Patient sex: F
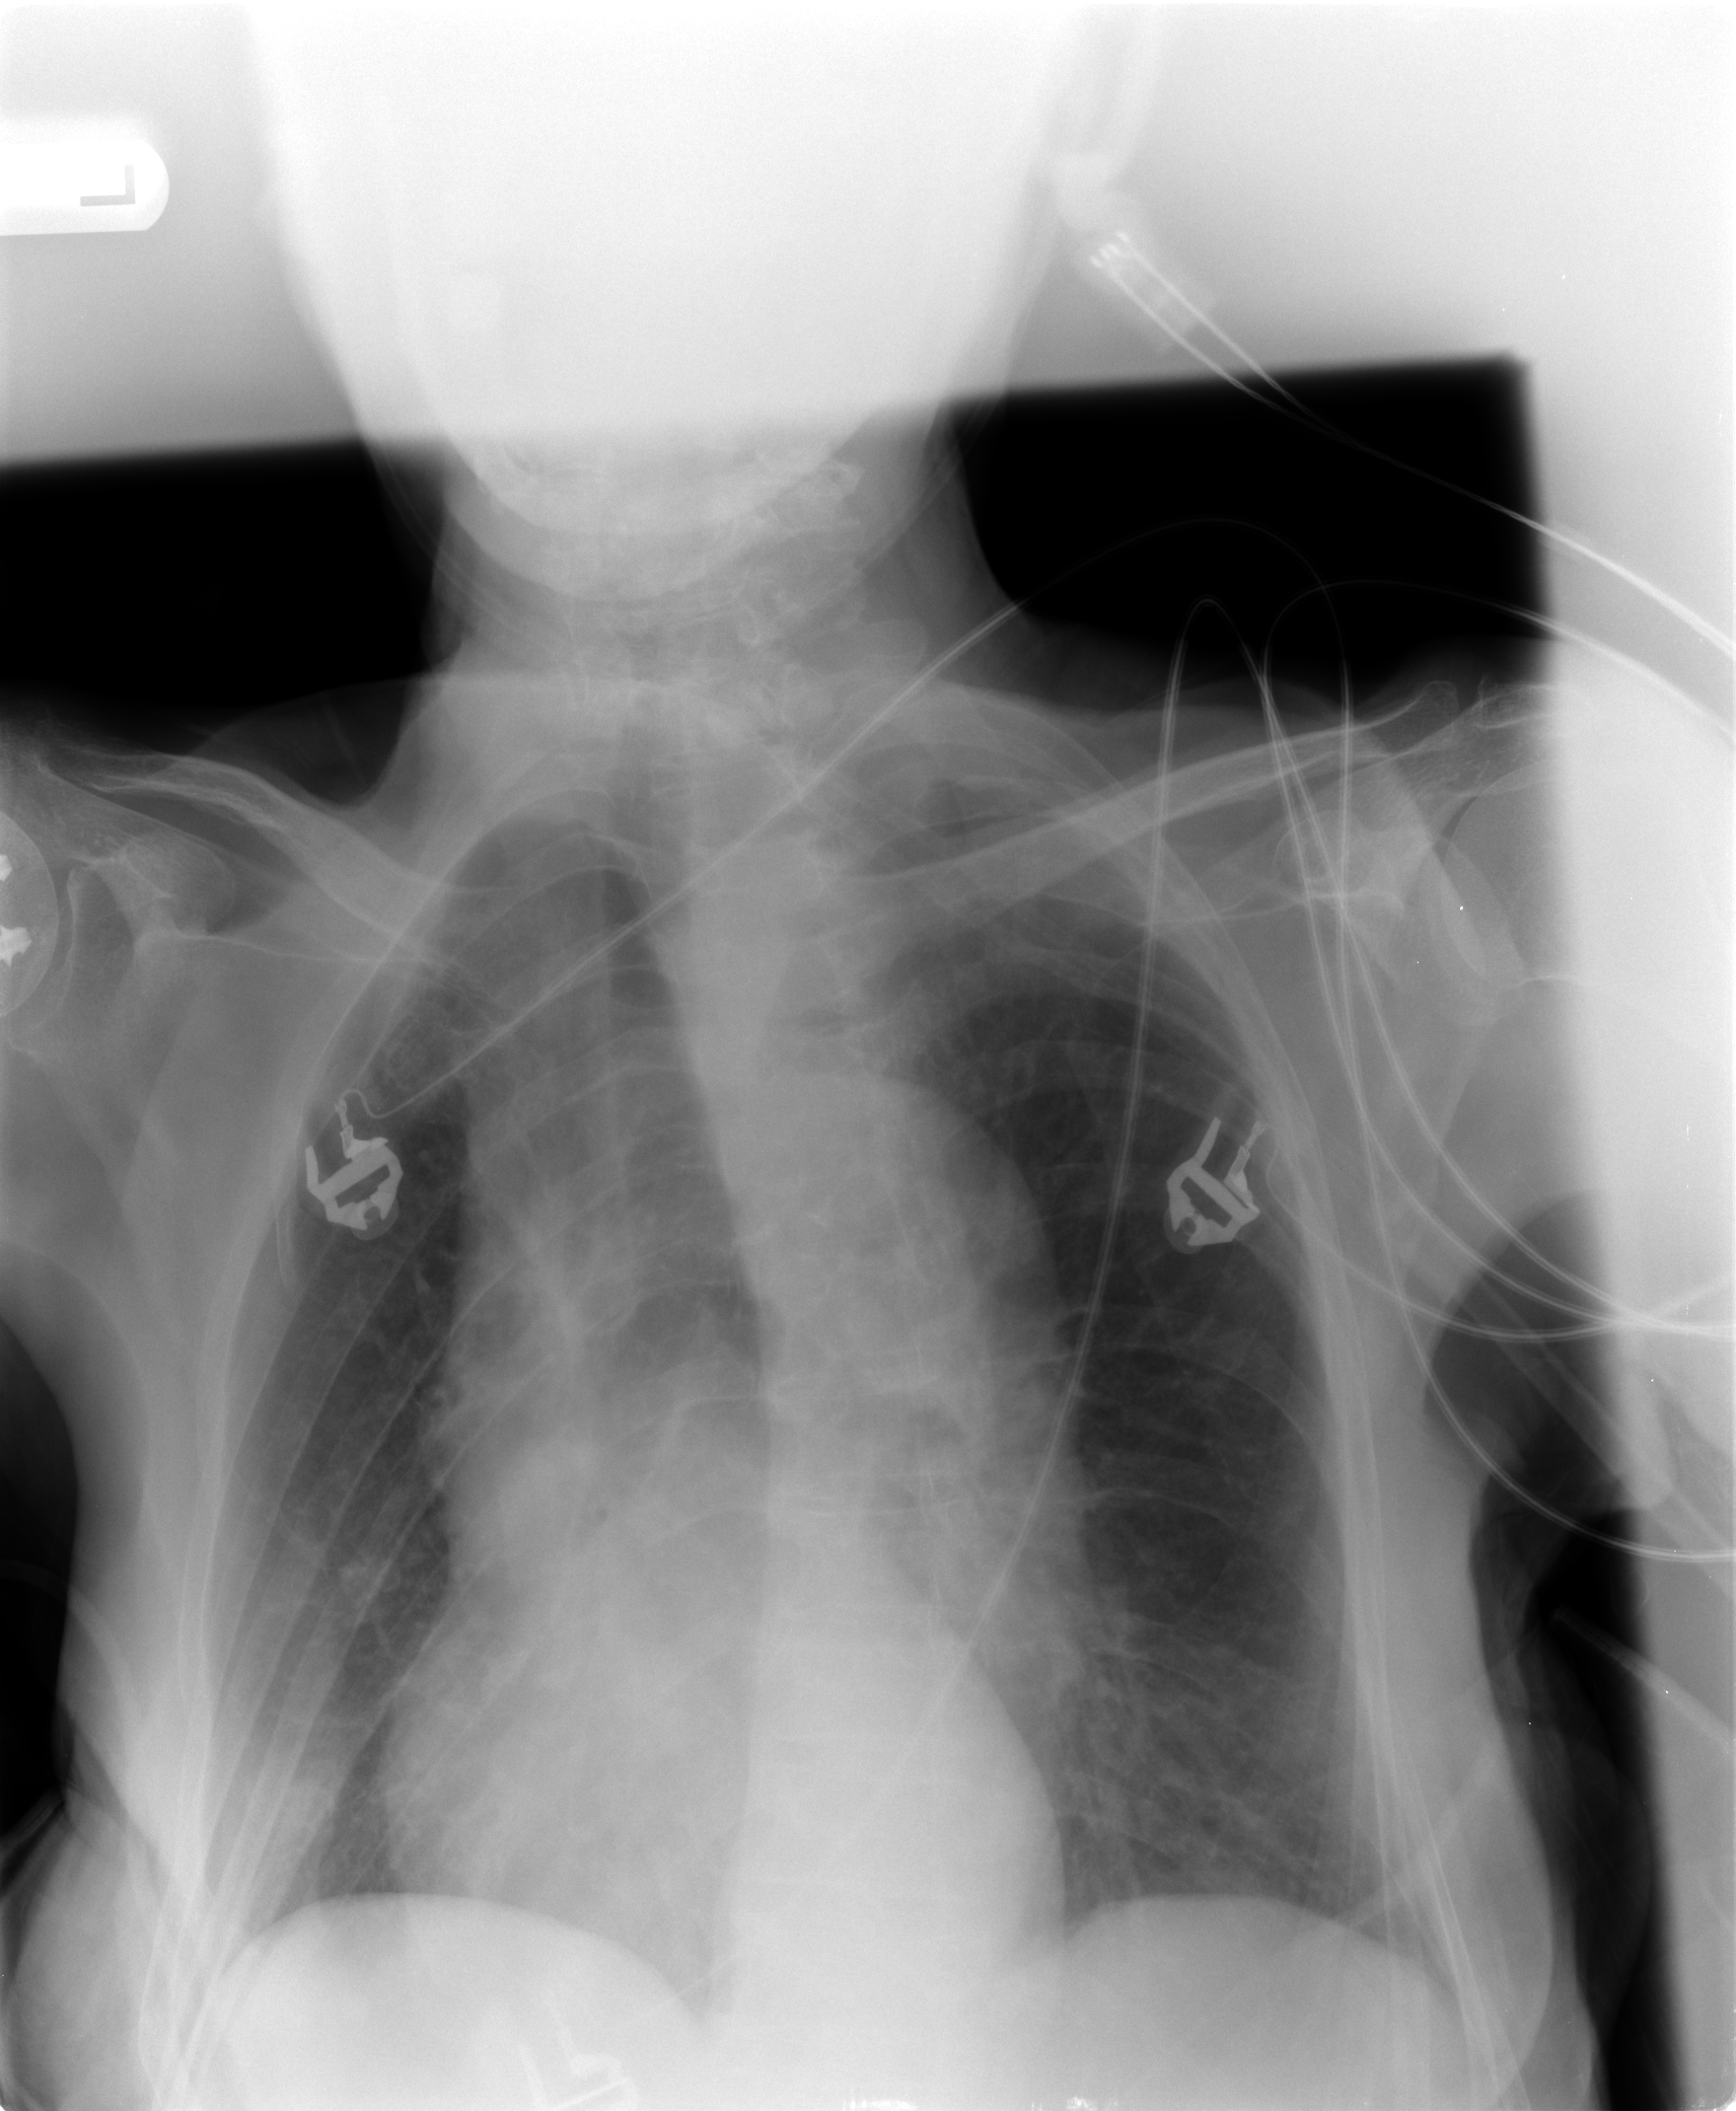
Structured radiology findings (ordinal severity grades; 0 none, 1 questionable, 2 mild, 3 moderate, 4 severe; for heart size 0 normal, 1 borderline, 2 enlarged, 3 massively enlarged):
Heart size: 2
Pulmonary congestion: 0
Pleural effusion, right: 0
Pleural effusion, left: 0
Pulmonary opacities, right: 0
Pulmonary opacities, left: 0
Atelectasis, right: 1
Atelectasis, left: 1